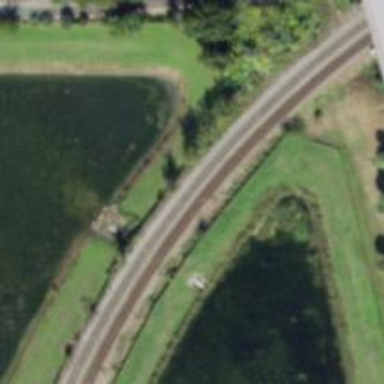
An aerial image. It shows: Railway siding for service.